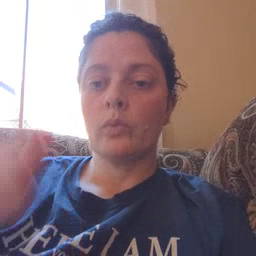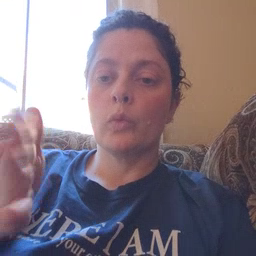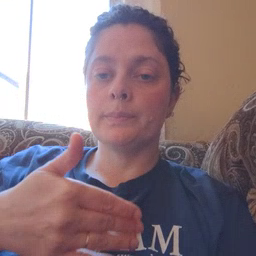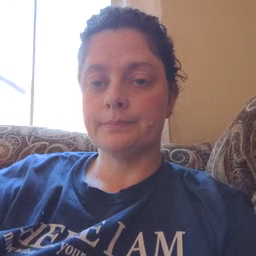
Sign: room